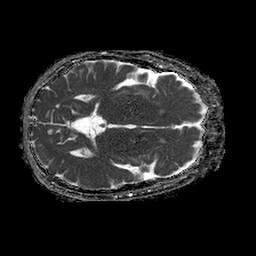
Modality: ADC
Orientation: axial
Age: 70
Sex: female
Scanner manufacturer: philips
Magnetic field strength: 1.5 T
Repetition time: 4.6 s
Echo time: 0.08631 s